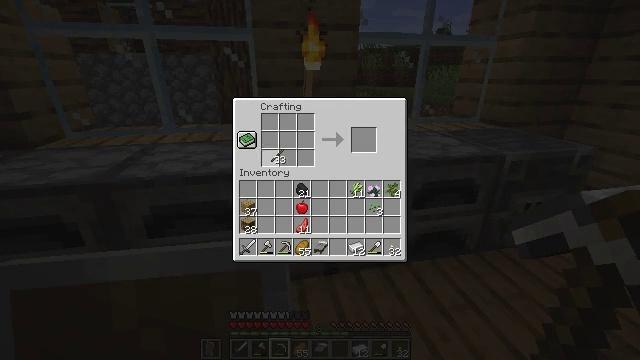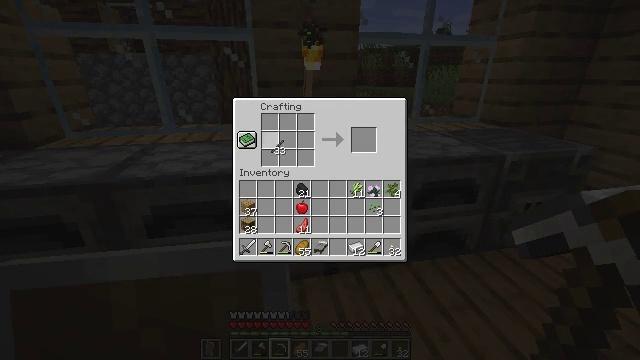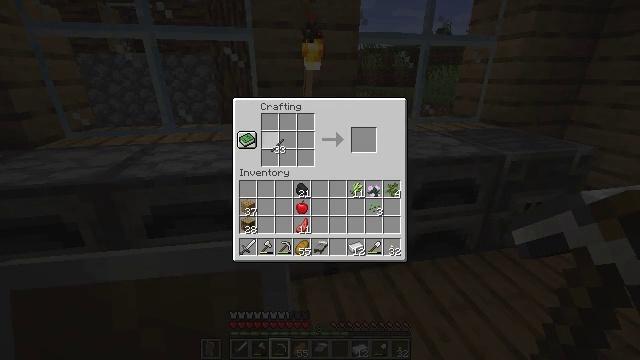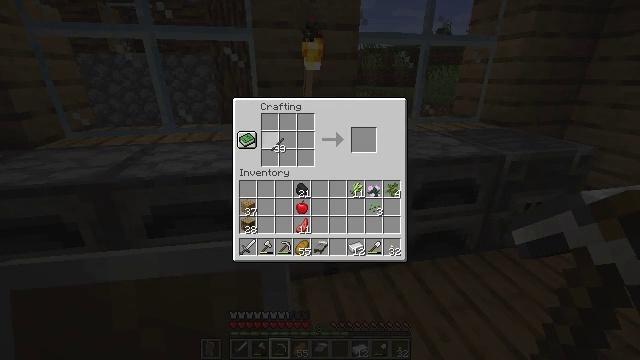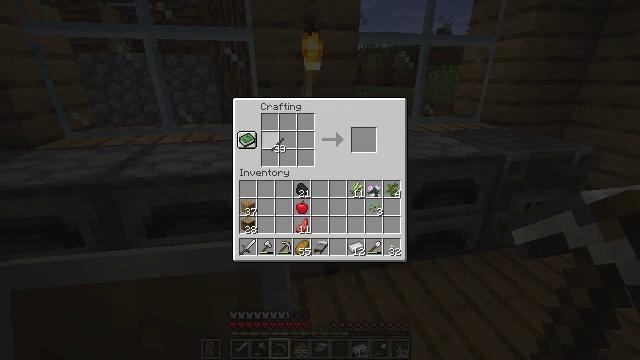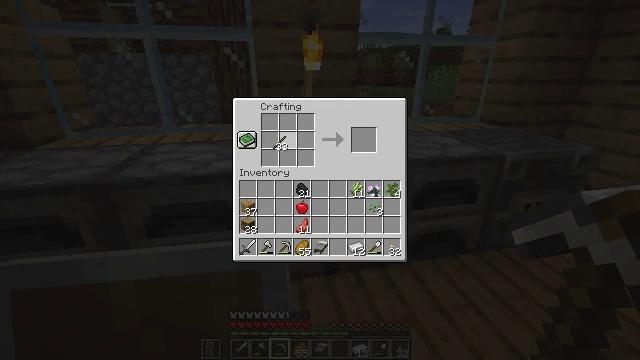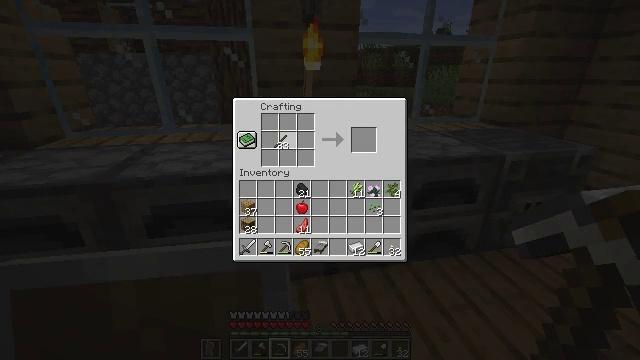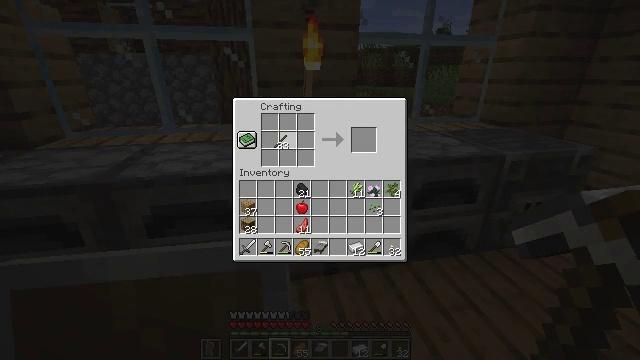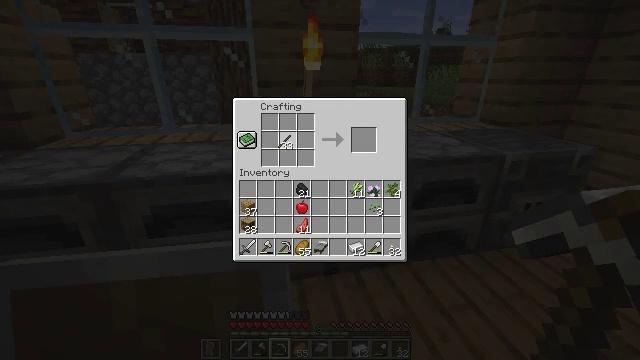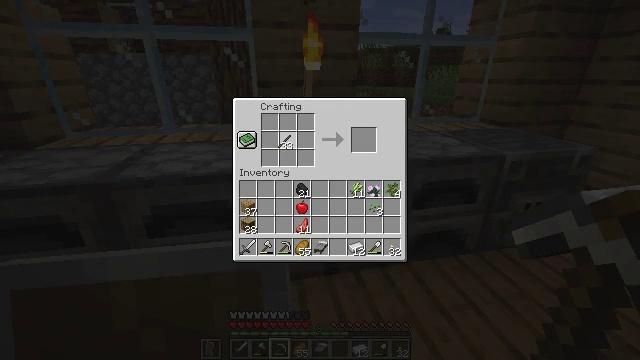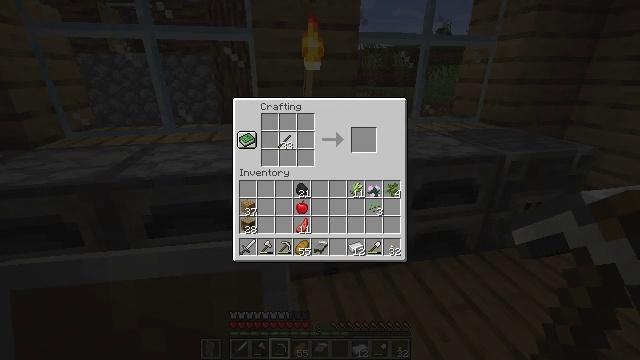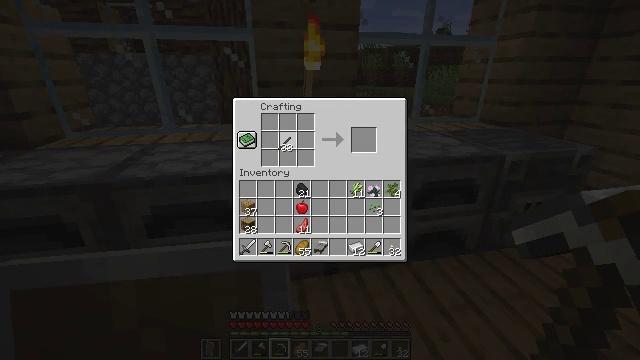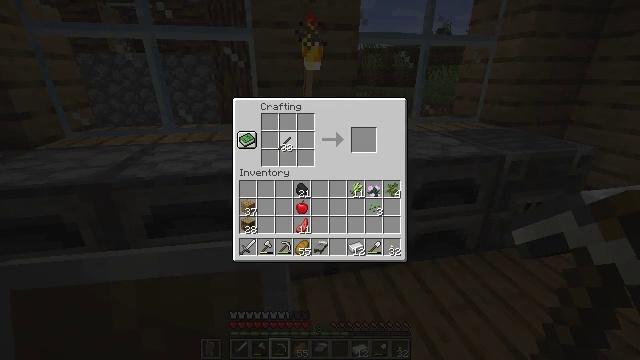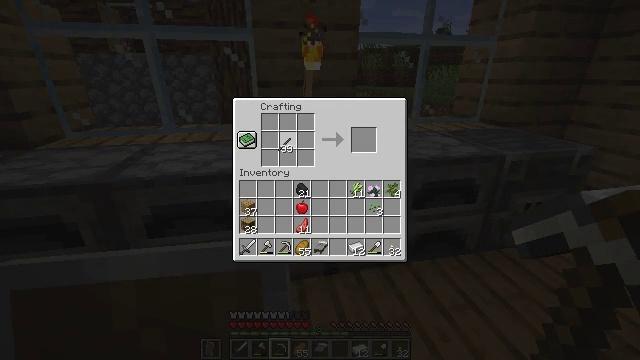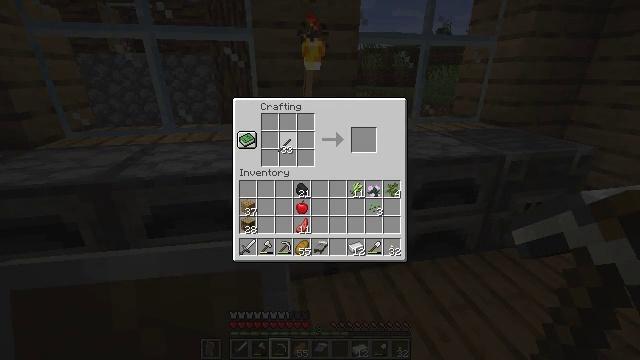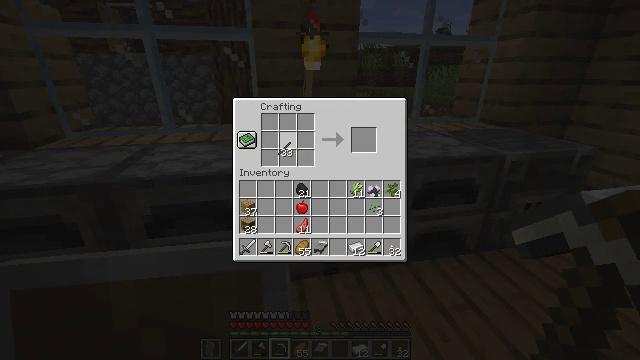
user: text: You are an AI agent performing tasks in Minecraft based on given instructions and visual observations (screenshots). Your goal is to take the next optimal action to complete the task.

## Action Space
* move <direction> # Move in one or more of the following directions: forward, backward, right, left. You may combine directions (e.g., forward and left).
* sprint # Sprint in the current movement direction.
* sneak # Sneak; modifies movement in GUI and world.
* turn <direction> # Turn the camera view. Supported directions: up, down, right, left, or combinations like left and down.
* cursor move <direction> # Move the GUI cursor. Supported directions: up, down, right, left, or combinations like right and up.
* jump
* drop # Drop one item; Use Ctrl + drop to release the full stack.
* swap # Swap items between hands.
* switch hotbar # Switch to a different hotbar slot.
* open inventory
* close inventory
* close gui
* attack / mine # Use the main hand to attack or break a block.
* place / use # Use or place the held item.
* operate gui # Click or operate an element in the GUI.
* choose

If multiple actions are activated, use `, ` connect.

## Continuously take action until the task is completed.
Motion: motion action
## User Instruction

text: Make an iron hoe by using iron ingots and sticks.
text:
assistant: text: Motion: cursor move up
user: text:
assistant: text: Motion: no_op
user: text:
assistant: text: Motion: no_op
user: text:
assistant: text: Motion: no_op
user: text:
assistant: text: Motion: no_op
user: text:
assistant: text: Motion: no_op
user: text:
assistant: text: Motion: choose
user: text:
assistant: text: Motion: choose
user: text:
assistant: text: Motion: choose
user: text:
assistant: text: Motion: choose
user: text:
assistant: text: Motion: choose
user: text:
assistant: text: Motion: choose
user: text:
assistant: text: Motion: choose
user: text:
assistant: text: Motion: choose
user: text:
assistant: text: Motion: choose
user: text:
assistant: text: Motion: no_op
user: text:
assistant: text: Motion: no_op
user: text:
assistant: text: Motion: no_op
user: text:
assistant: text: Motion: no_op
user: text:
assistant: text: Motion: no_op
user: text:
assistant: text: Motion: no_op
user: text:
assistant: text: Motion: no_op
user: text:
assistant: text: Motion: no_op
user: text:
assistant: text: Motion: cursor move down
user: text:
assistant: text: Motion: cursor move left and down
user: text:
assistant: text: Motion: cursor move left
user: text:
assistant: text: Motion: no_op
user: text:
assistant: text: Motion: no_op
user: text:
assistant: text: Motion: no_op
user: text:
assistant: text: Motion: no_op